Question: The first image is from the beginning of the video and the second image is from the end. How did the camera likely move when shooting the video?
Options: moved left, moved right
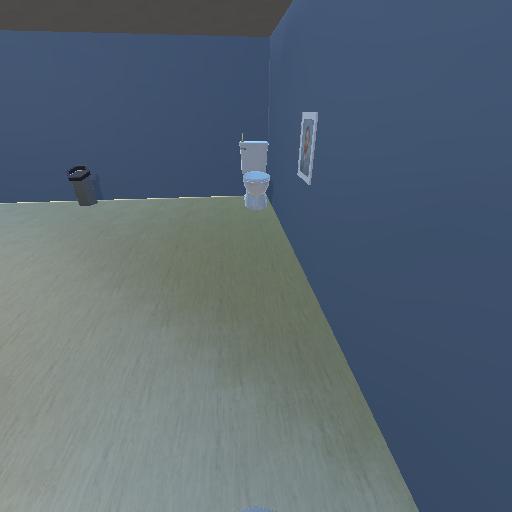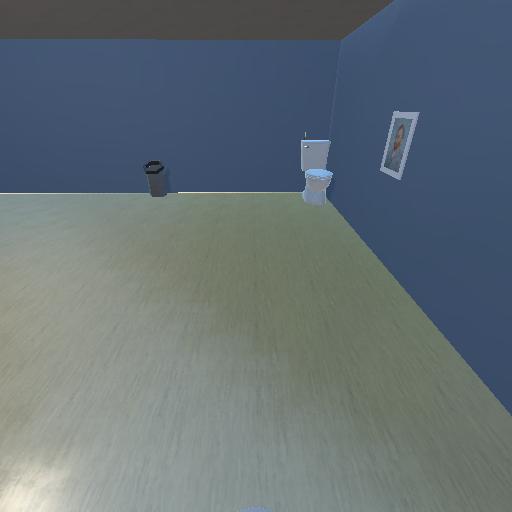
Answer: moved left